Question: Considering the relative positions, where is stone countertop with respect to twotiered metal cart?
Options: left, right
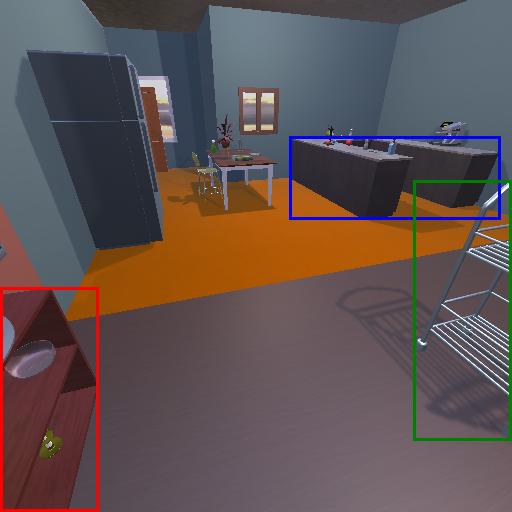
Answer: left